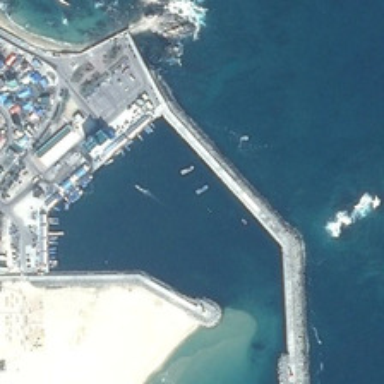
A port with several boats is near many buildings .